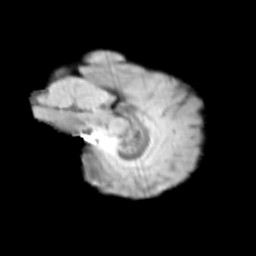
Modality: T2w
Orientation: sagittal
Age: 12
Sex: male
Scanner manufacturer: siemens
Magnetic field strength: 3 T
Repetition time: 3.8 s
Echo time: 0.07 s